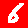
Digit: 6